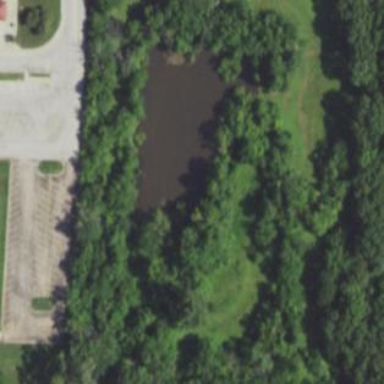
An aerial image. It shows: Pond surrounded by natural water.